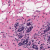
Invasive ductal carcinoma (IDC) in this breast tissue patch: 0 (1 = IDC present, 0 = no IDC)